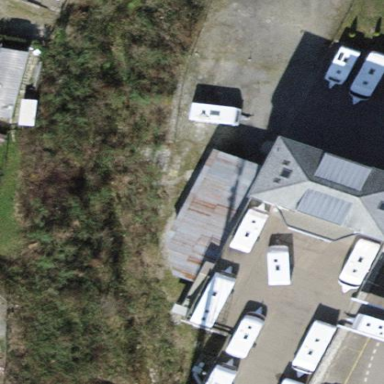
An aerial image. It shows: House with caravan and boat shop.